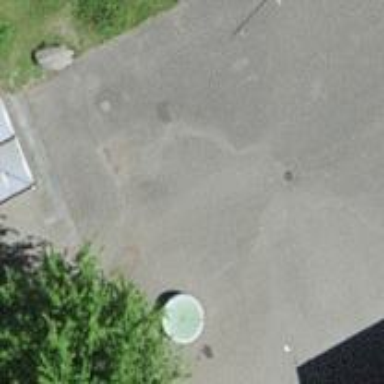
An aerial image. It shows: Beautiful fountain.